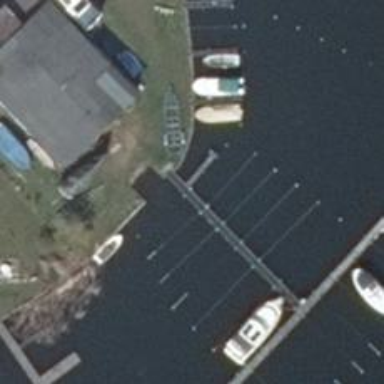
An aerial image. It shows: Man-made pier.